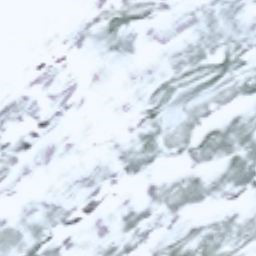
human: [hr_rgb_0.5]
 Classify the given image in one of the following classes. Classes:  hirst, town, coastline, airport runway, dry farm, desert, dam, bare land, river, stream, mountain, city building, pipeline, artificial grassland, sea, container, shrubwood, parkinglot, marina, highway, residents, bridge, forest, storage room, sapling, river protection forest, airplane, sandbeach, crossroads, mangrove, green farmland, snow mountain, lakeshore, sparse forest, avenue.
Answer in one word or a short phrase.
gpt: snow mountain